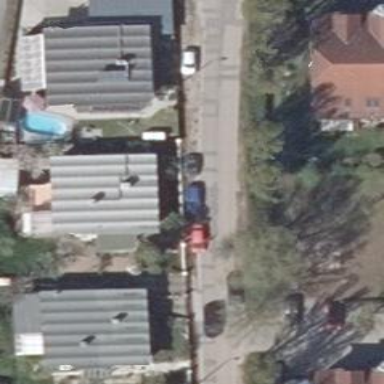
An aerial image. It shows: Residential road made of concrete plates.